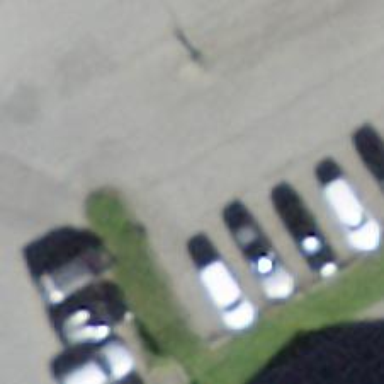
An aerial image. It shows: Parking aisle designated as service road.